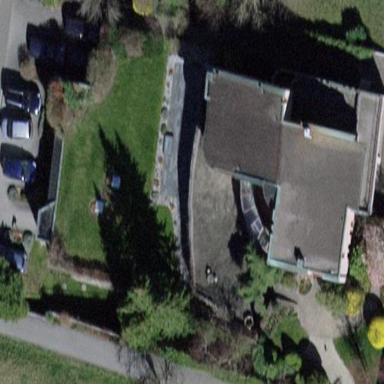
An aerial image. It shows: Building with flat roof.